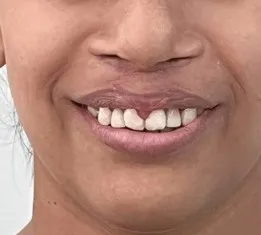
Post-treatment extraoral photographs:. Smiling.
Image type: medical_photograph (oral_photograph)